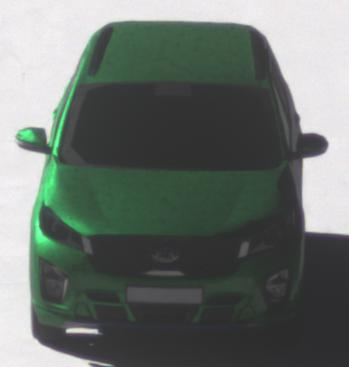
Make: KIA
Model: Sorento 2.2 CRDi
Detailed model: Sorento (UM)
Model produced from: 2015/03
Model produced until: 2017/10
Doors: 5
Color: green
Road condition: dry road
Daytime: morning or afternoon
Contrast: high contrast